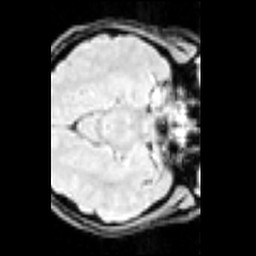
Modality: inplaneT1
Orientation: axial
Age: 21
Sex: male